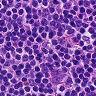
Metastatic tissue present: no